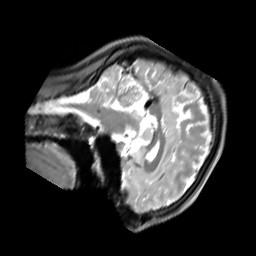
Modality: PDw
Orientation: sagittal
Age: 23
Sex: male
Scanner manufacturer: siemens
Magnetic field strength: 3 T
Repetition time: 11.88 s
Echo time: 0.014 s